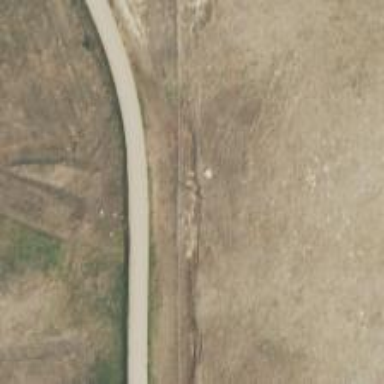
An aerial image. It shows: Unclassified road.